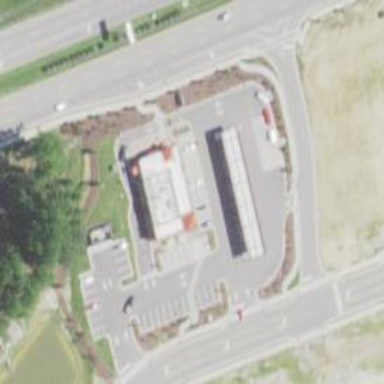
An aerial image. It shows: Convenience shop.